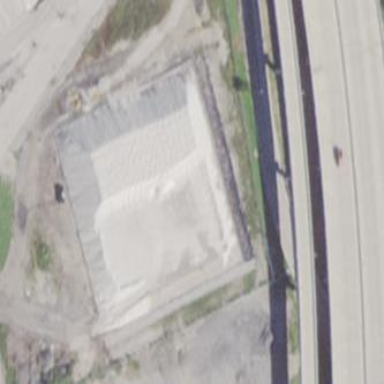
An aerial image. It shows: Heap of something man-made.